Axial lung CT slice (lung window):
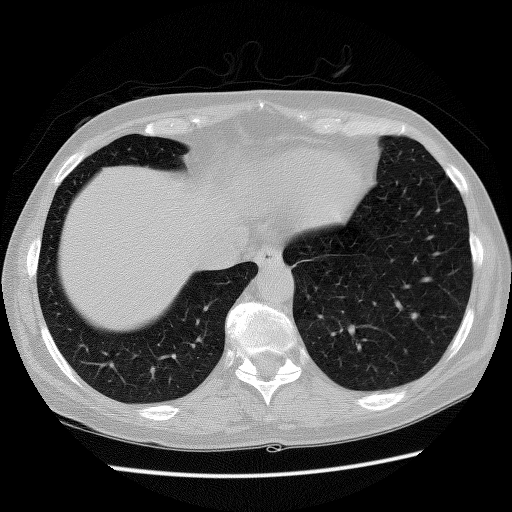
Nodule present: no